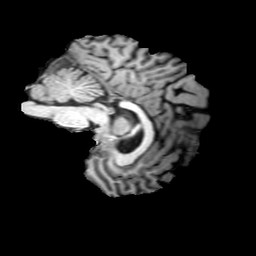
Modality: T1w
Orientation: sagittal
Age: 32
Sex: male
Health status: ill